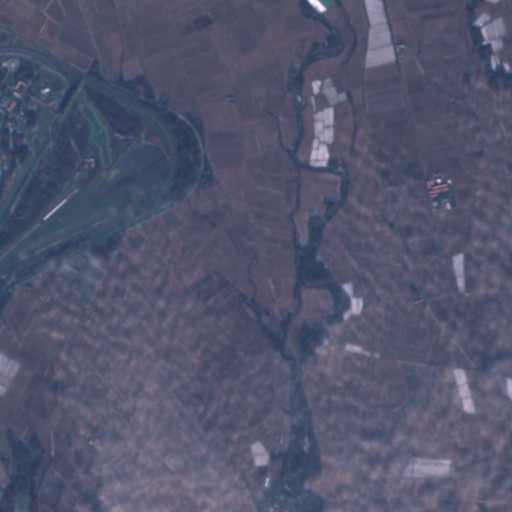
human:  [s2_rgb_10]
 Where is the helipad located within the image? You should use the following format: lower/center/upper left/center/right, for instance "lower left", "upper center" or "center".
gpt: The helipad is located in the upper left of the image.
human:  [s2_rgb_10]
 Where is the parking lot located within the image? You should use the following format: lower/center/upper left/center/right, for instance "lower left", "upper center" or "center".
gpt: The parking lot is located in the upper left of the image.
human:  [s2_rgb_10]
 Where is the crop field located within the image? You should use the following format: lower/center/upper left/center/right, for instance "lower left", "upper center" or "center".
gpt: There is no crop field in the image.